Field crop: tomato
Growth stage: 1
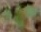
Species: solanum